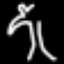
Label: palm tree